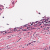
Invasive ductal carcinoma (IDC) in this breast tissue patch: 0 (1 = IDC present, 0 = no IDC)